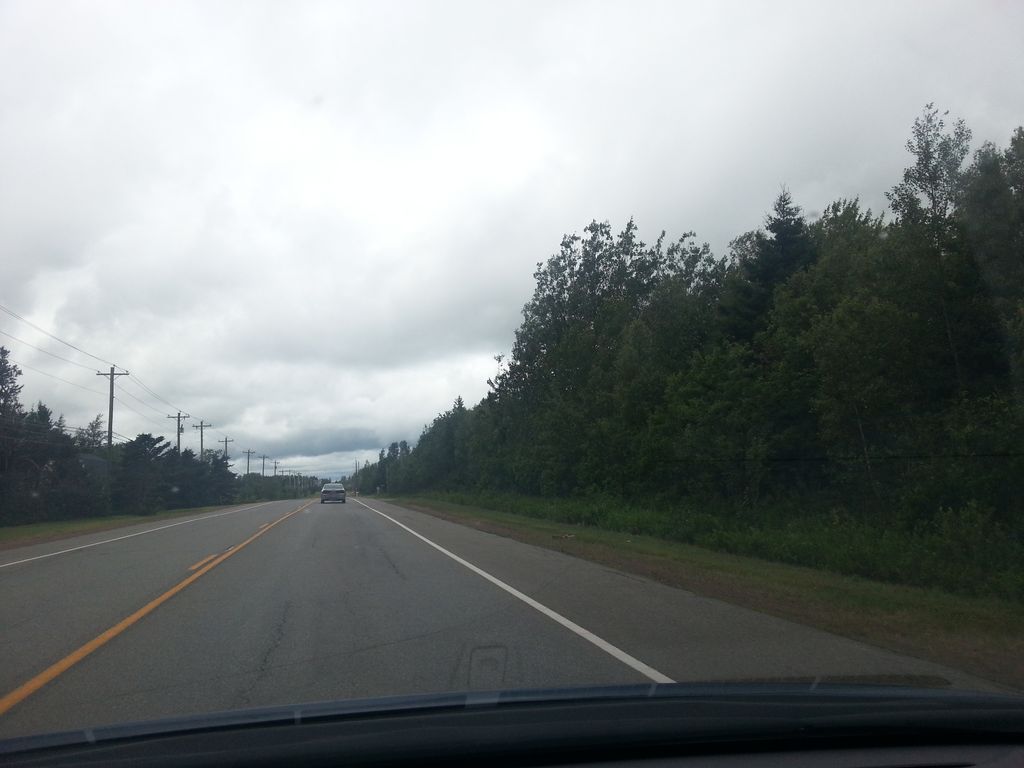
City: charlottetown